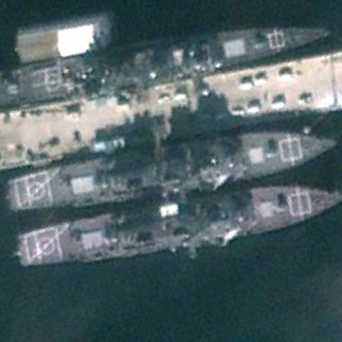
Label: destroyer